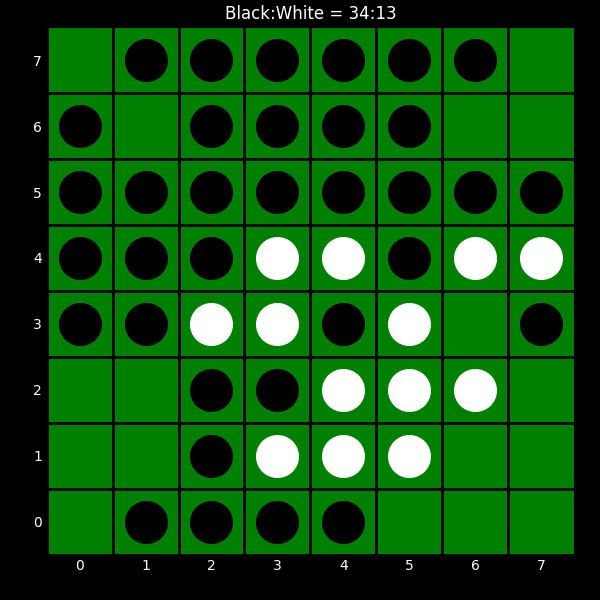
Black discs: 34
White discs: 13